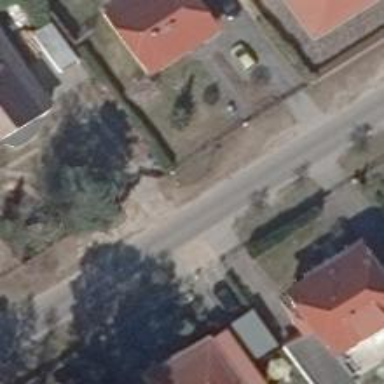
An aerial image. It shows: Footway along the road.